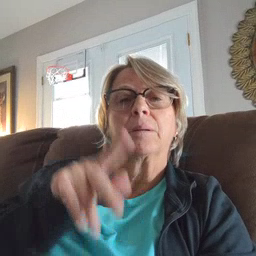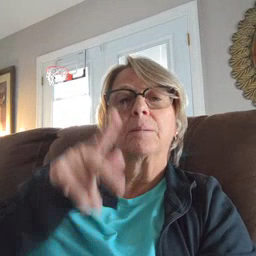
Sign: chocolate